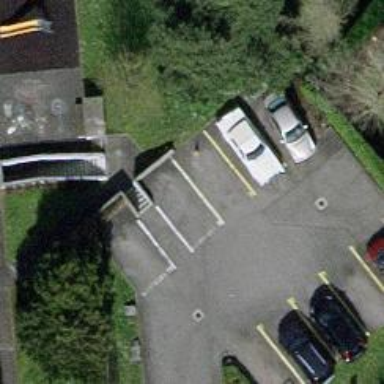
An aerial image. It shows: Set of steps on the road.